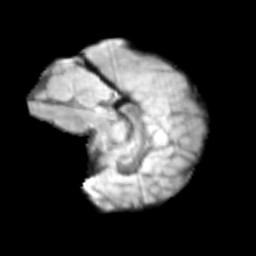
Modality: T2w
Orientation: sagittal
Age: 10
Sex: female
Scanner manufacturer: siemens
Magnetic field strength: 3 T
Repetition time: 3.8 s
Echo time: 0.07 s